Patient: sex F, age 63
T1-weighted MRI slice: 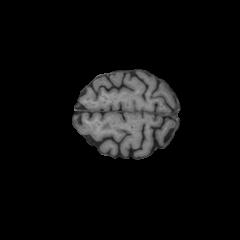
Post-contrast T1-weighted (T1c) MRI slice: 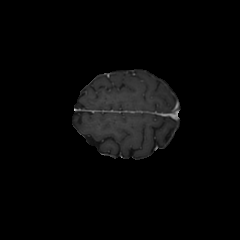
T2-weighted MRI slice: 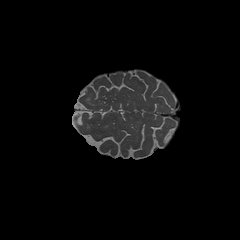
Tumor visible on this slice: no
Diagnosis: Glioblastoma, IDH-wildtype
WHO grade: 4